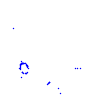
Particle: proton